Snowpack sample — Buffalo Mountain, Silverthorne, Colorado, USA (2/22/26, 2:02 PM MST)
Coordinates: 39.622, -106.113
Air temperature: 33 °F
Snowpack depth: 63 cm
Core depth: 50 cm
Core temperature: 26.6 °F
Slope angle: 11°, slope face: 116°
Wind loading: low
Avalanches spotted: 0
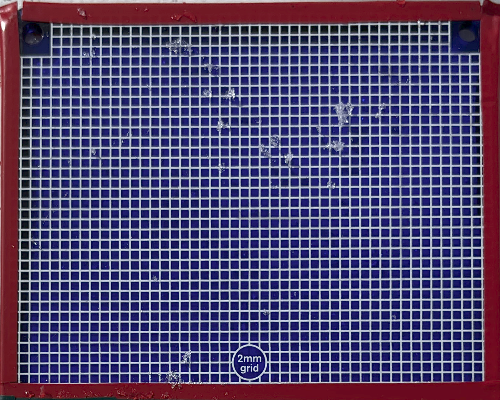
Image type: profile
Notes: In a firebreak similar to site 1, minimal wind loading with no spotted avalanches (not many faces in view though)